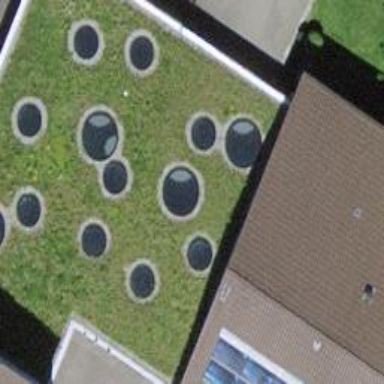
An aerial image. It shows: Flat roof on building.